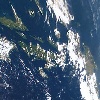
Label: water